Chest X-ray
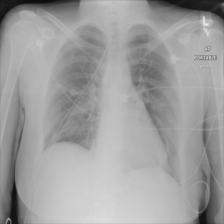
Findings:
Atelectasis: positive
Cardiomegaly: negative
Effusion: negative
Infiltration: negative
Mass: negative
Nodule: negative
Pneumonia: positive
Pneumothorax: negative
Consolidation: negative
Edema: negative
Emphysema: negative
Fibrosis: negative
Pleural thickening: negative
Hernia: negative